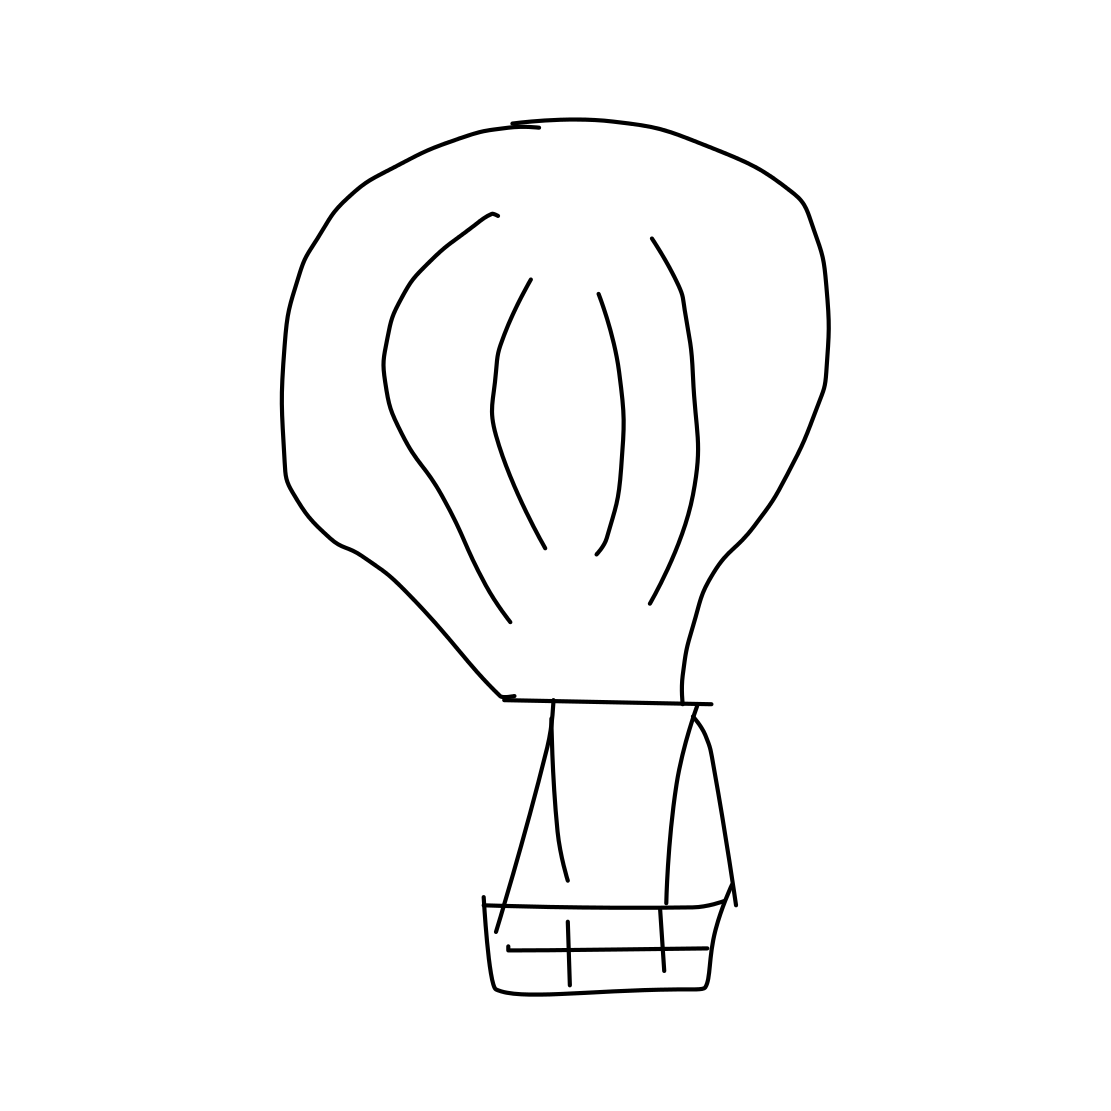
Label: hot air balloon